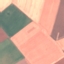
Land use / land cover class: AnnualCrop